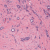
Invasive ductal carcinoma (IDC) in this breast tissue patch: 1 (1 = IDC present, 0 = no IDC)